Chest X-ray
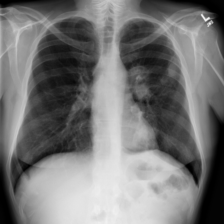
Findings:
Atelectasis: negative
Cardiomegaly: negative
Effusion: negative
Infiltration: negative
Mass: negative
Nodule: negative
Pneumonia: negative
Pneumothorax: negative
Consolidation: negative
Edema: negative
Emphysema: negative
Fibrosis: negative
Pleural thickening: negative
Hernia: negative